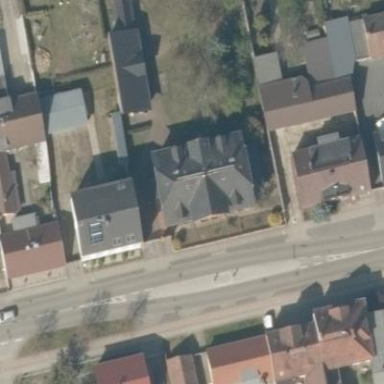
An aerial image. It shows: Residential building with half-hipped roof shape.